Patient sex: M
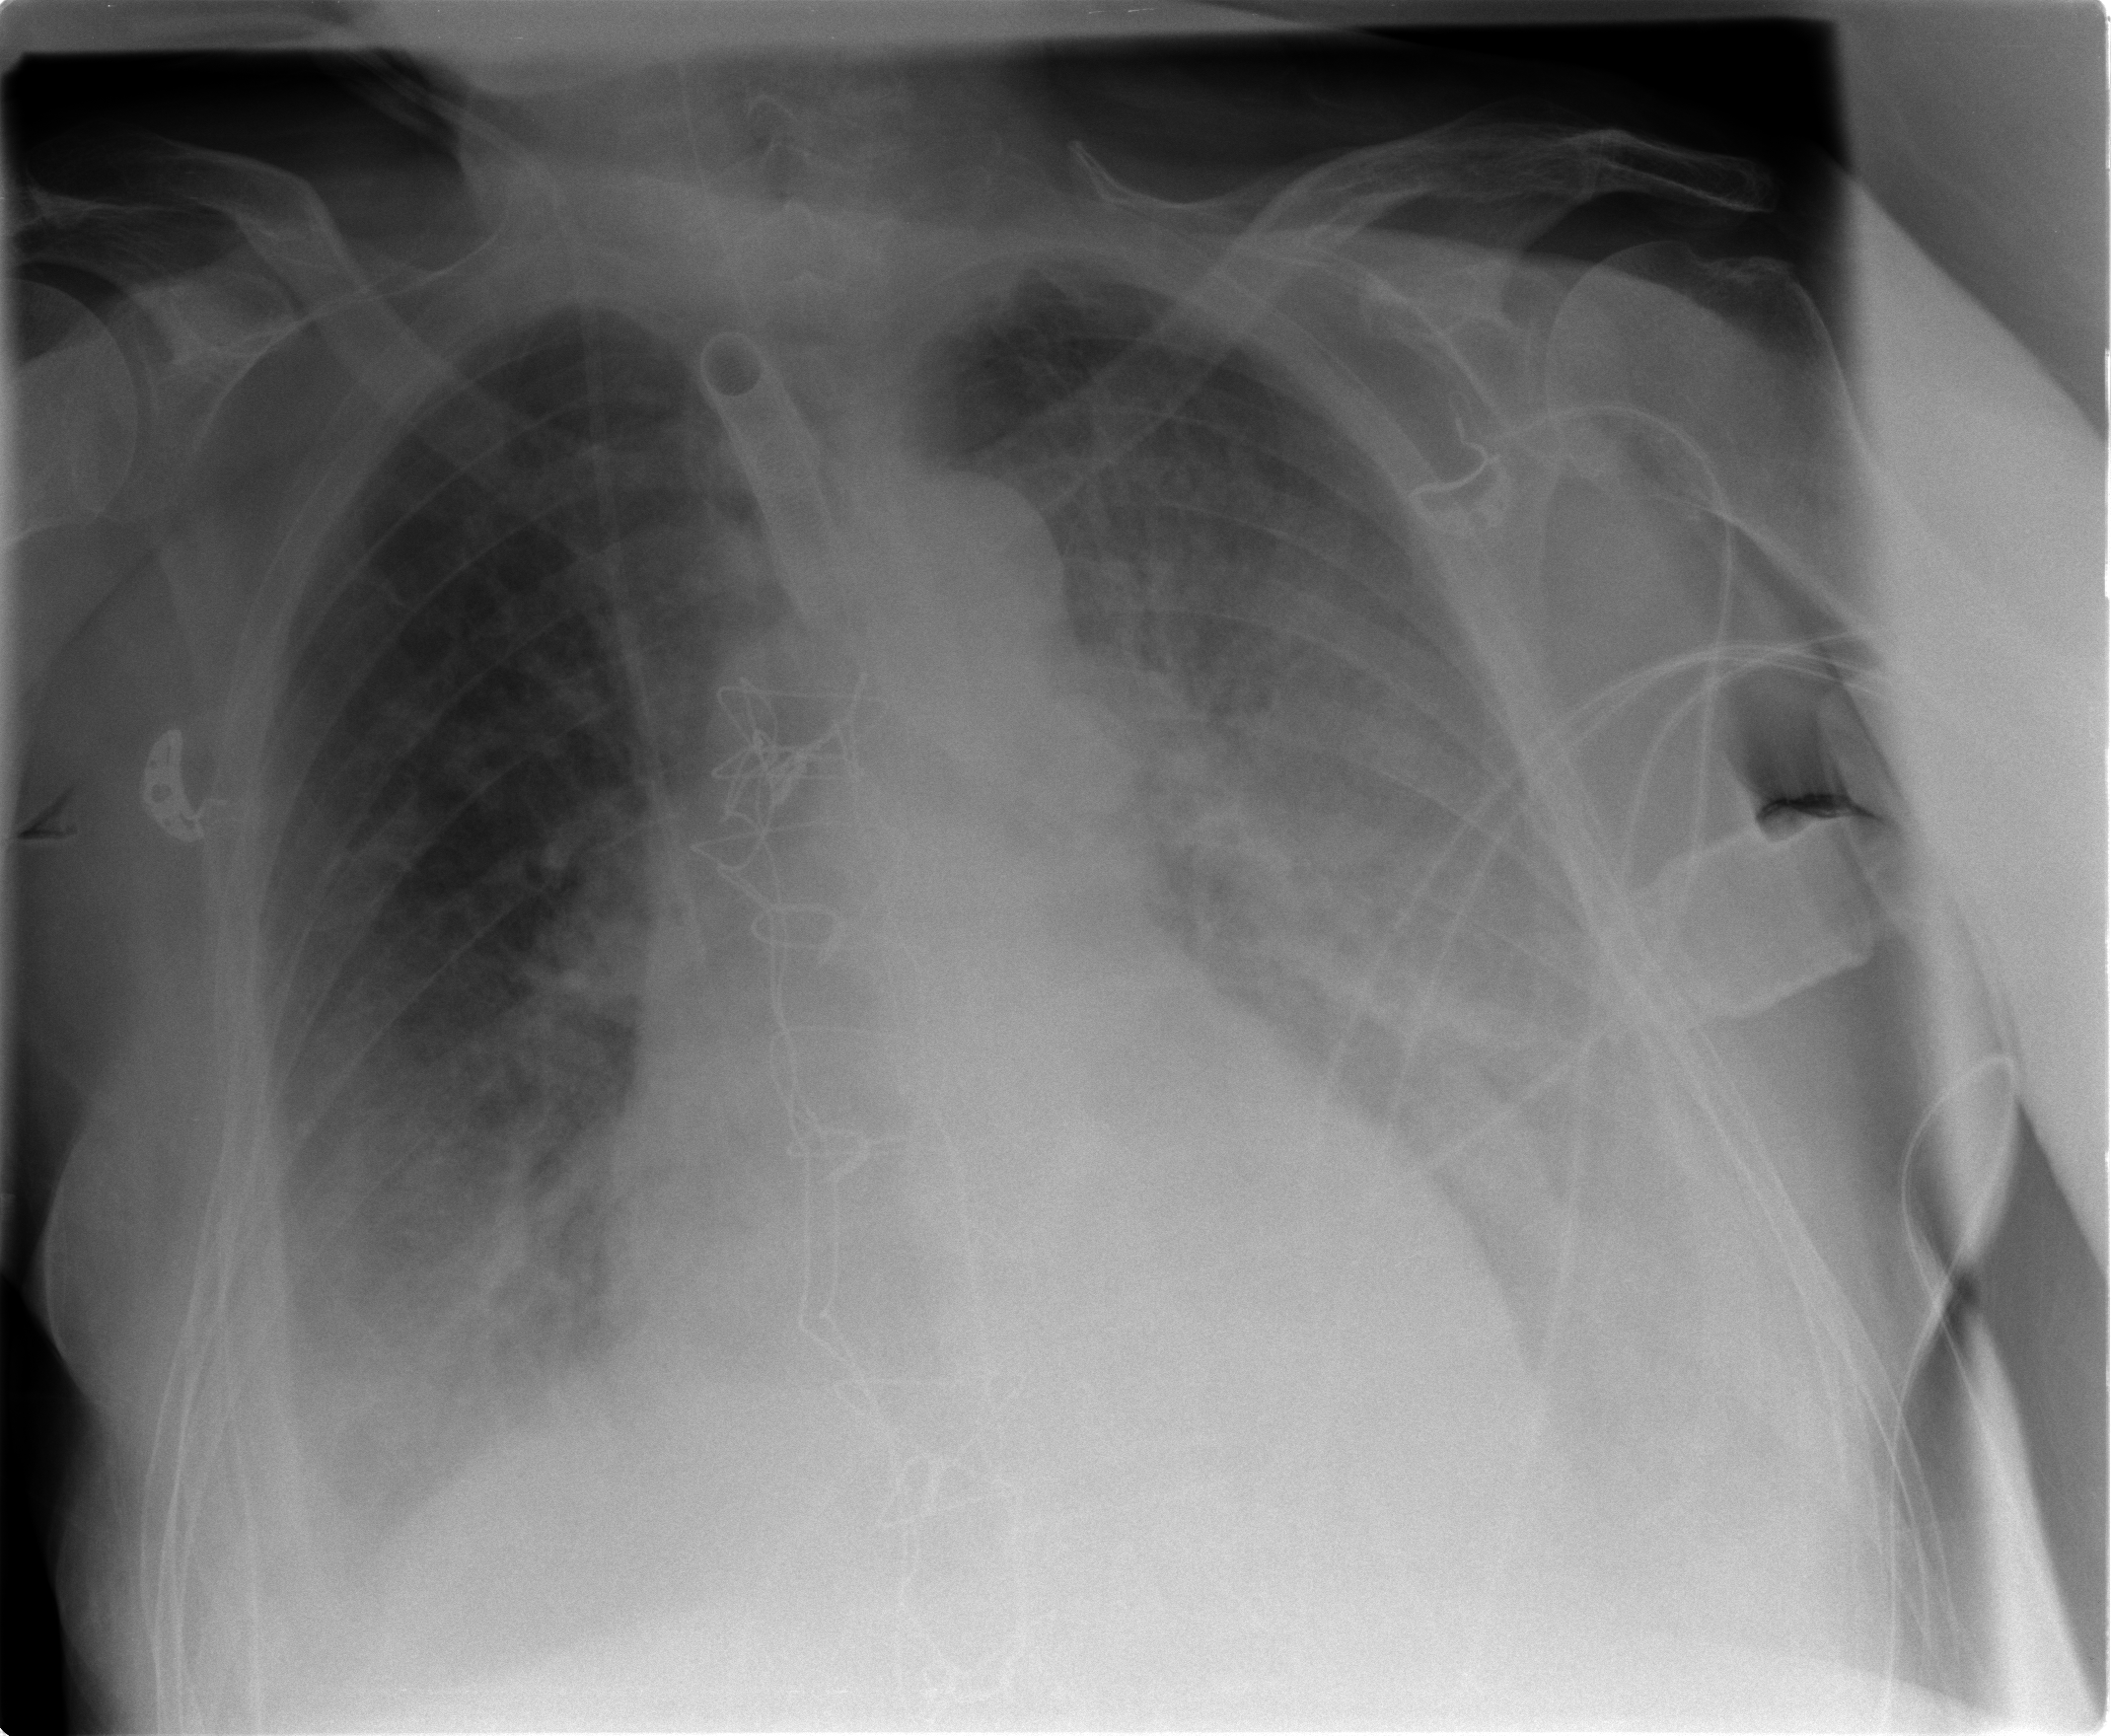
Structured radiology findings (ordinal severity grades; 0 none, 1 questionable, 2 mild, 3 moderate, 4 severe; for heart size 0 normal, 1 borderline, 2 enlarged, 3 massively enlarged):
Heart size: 3
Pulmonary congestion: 3
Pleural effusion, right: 2
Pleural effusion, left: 3
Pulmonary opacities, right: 2
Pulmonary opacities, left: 3
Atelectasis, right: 2
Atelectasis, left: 3